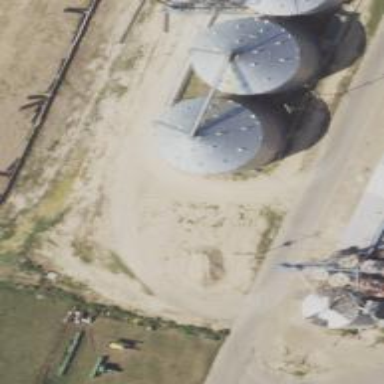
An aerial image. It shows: Silo.